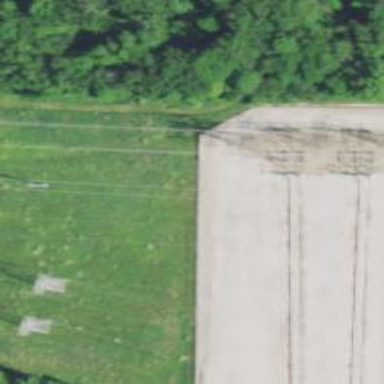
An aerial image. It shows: Lattice structure tower used for power distribution.